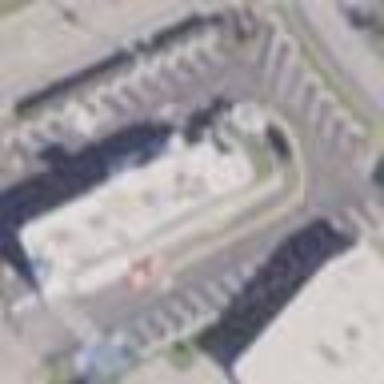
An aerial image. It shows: Parking area with surface.